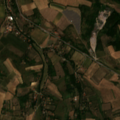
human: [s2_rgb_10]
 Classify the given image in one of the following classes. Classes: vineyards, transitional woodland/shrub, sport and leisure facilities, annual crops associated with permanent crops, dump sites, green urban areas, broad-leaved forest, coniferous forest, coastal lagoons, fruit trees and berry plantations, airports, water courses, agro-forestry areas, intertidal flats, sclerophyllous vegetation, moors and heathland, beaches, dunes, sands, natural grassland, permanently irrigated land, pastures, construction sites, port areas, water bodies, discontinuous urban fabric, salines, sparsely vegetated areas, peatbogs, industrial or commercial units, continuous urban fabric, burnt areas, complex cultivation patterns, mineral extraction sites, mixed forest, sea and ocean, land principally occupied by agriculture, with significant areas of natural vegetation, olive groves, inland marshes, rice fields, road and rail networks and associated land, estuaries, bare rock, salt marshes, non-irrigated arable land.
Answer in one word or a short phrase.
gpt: non-irrigated arable land, complex cultivation patterns, land principally occupied by agriculture, with significant areas of natural vegetation